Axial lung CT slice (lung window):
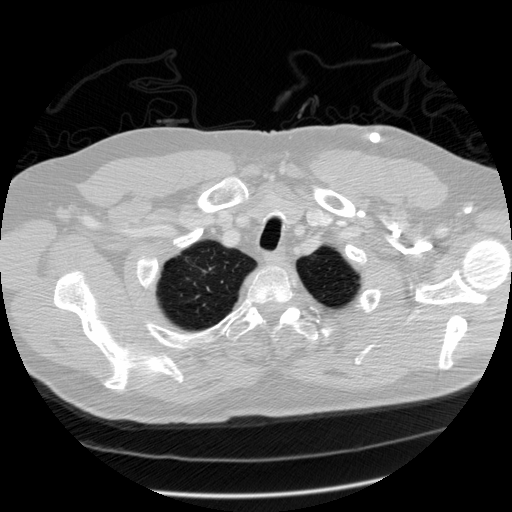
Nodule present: no